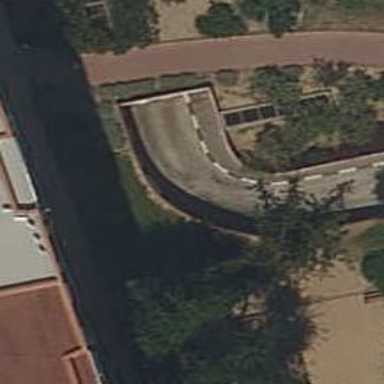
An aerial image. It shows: Retaining wall.